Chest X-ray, PA view. Patient: 34 years old, sex M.
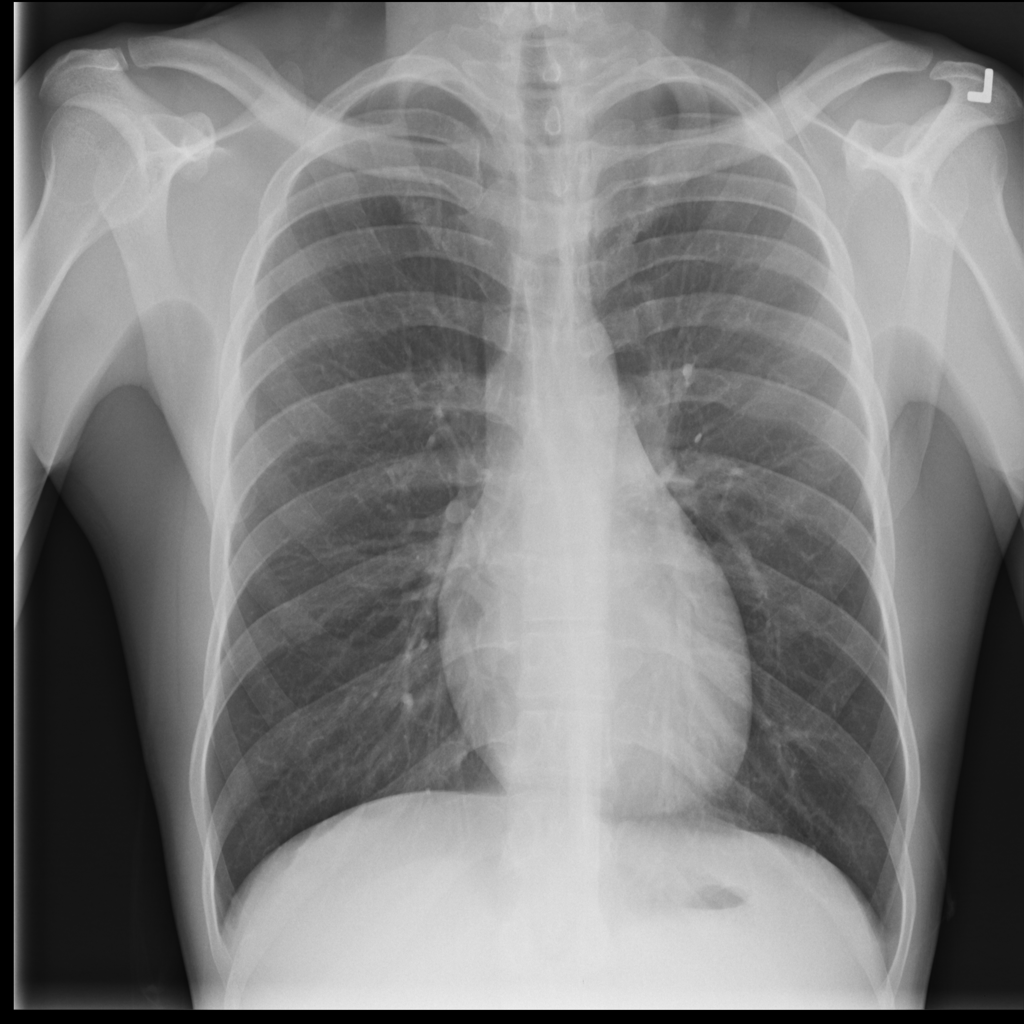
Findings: Infiltration